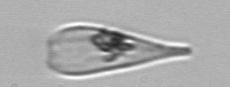
Label: Licmophora